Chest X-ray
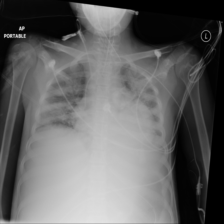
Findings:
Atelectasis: negative
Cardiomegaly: negative
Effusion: negative
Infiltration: positive
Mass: negative
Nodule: negative
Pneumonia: negative
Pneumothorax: negative
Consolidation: negative
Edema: negative
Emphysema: negative
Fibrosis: negative
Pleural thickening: negative
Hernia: negative